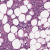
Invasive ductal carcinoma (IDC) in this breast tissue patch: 1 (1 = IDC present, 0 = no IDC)